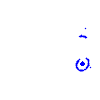
Particle: electron